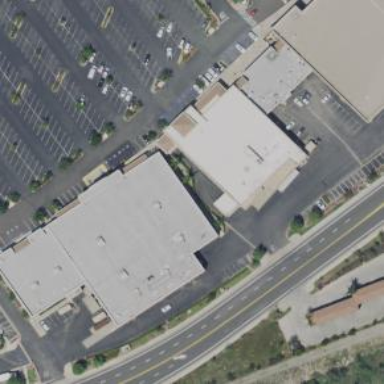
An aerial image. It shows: Building.